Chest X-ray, PA view. Patient: 35 years old, sex M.
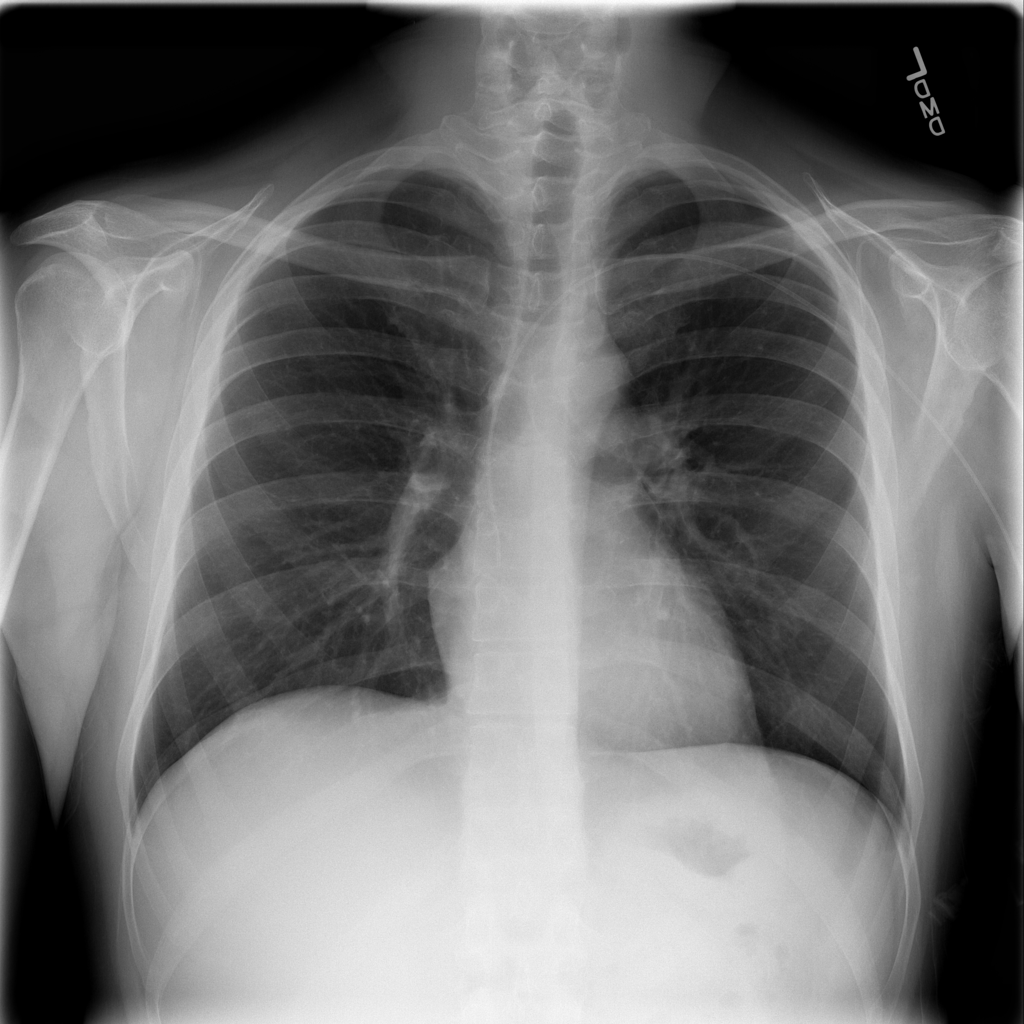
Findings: No Finding